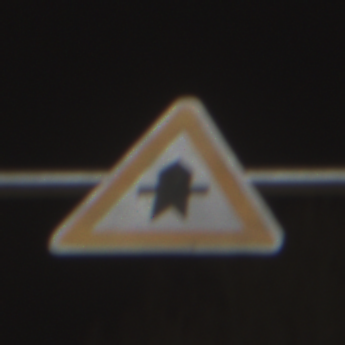
Verkehrszeichen: Vorfahrt
Umgebung: Outdoor, Urban
Tageszeit: Night
Wetter: Clear
Licht: Artificial
Jahreszeit: NotSpecified
Kontrast: HighContrast